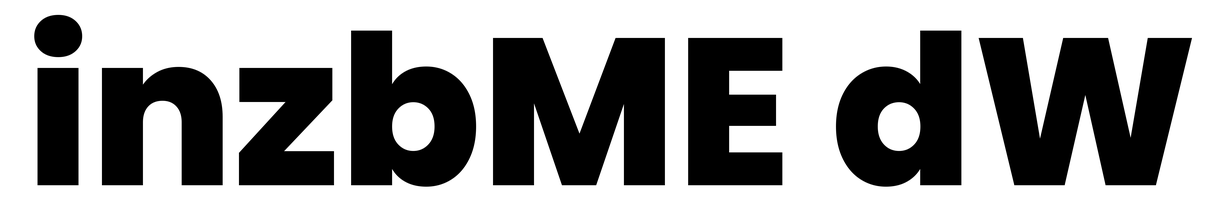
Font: Poppins-ExtraBold